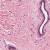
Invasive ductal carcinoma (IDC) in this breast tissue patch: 0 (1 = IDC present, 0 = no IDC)